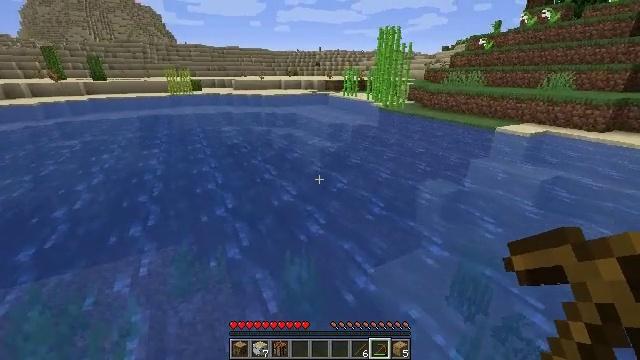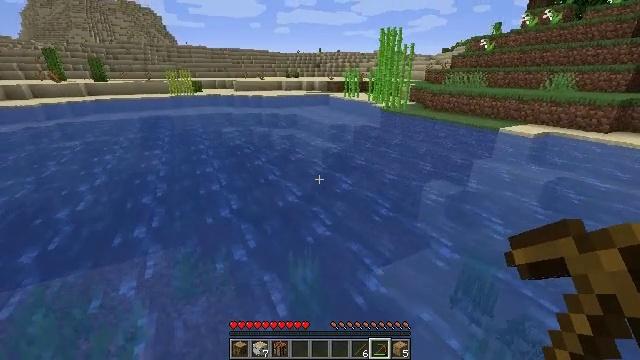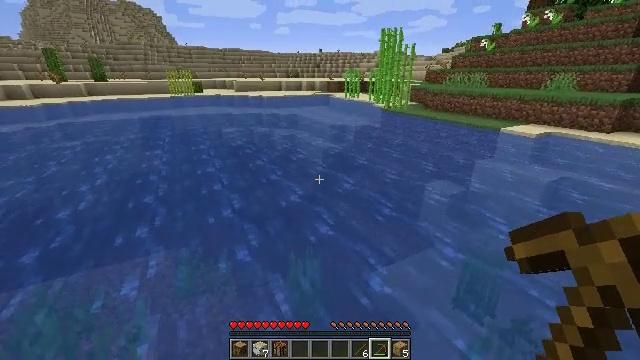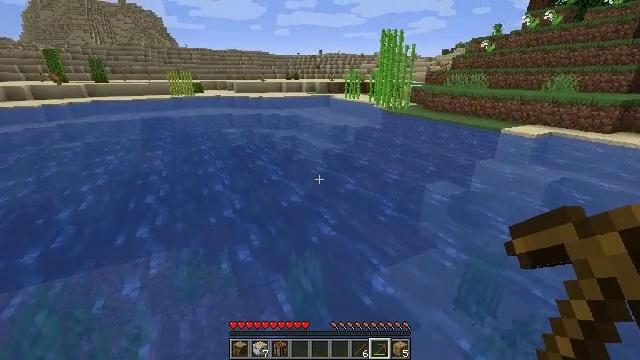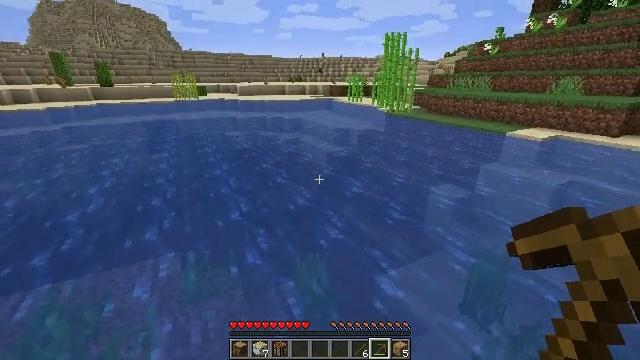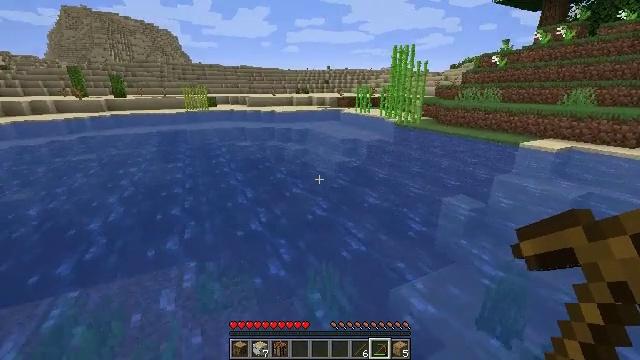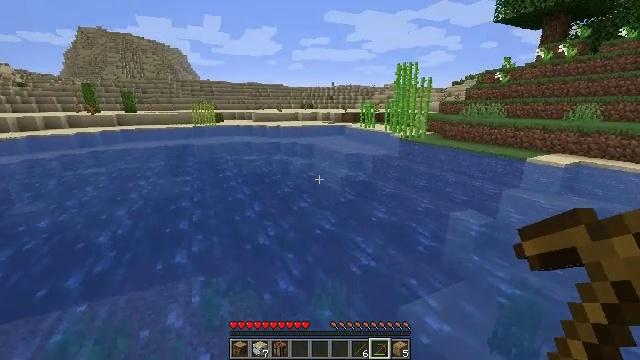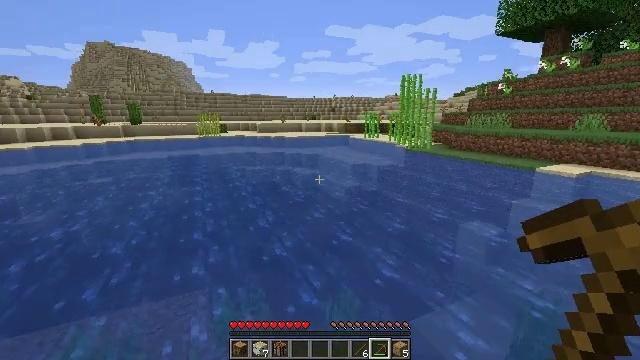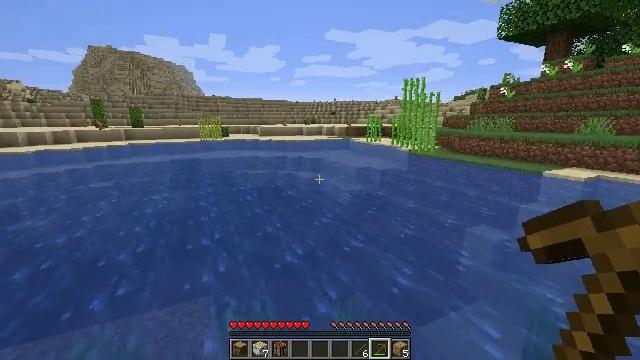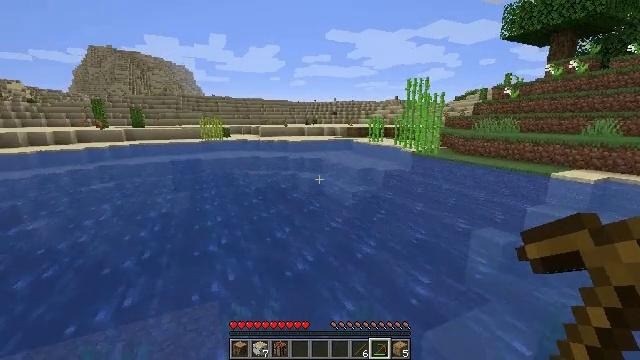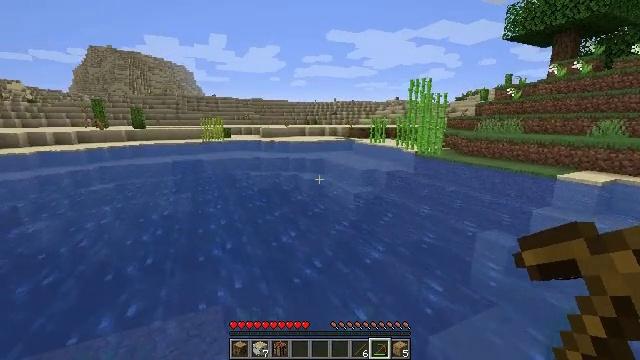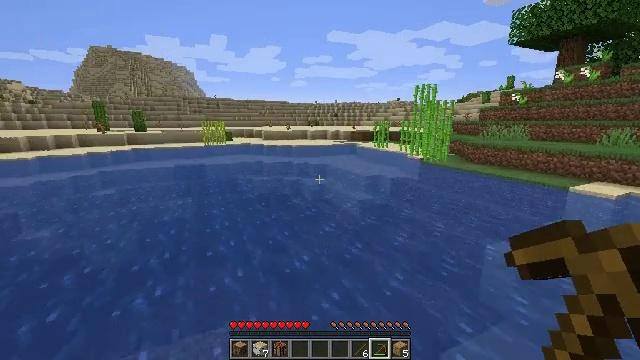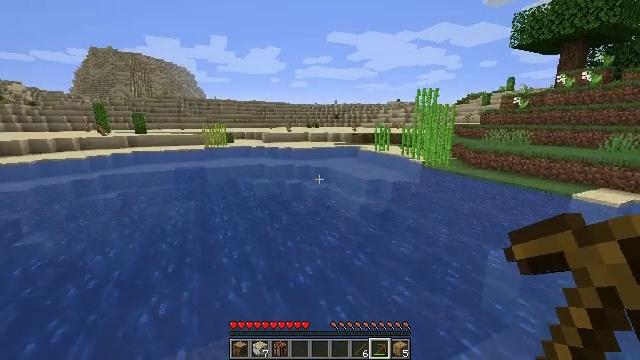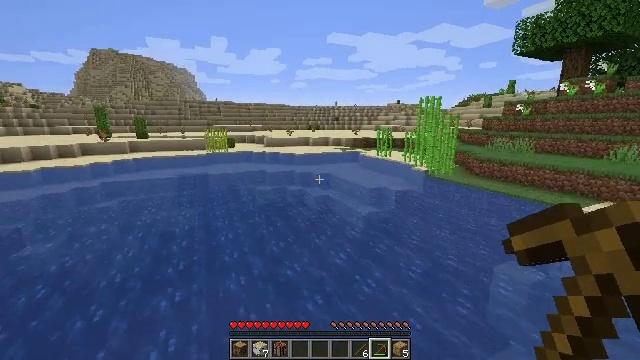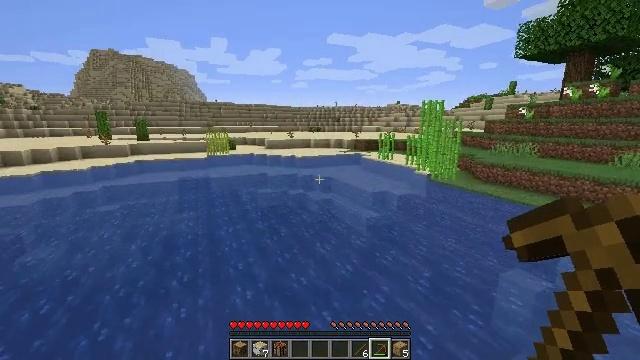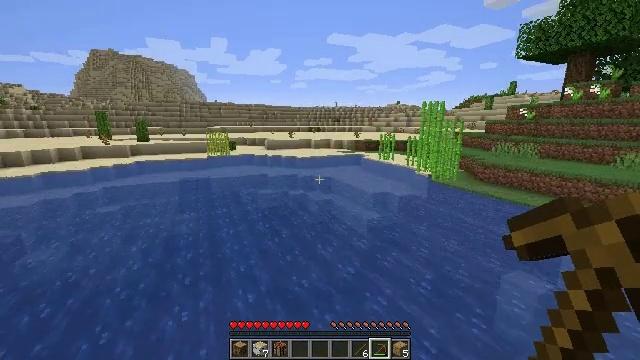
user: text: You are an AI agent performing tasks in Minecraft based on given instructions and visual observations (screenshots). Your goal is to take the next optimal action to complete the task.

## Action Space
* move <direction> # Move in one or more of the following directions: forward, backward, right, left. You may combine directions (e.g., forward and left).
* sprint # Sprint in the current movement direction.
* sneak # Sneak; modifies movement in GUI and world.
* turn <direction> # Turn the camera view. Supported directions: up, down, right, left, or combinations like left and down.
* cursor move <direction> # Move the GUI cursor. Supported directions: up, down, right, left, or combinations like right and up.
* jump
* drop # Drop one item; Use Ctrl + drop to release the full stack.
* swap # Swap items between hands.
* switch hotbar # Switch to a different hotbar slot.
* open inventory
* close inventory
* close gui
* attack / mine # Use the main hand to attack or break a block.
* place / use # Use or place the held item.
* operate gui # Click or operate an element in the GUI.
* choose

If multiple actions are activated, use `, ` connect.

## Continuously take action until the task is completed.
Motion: motion action
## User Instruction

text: Gather sand from the desert.
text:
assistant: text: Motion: no_op
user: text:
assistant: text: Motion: no_op
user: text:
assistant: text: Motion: no_op
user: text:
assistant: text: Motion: move left
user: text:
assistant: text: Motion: move left, turn left and up
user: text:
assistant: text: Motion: move left, turn up
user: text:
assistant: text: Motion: move forward and move left, turn up
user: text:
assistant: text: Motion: move forward and move left
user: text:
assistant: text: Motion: move forward and move left
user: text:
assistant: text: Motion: move forward and move left
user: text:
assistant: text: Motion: move forward and move left, jump
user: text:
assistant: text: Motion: move forward and move left, jump
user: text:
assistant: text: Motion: move forward and move left, jump
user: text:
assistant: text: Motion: move forward and move left, jump
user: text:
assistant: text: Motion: move forward and move left, jump
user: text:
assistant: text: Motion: move forward and move left, jump
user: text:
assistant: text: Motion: move forward and move left, jump
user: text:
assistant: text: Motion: move forward and move left, jump
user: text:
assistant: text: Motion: move forward and move left, jump
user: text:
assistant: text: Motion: move forward
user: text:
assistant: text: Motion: move forward
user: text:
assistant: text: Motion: move forward
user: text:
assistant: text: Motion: move forward
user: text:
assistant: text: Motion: move forward
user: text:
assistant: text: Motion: move forward
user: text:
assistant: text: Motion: move forward
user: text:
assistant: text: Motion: move forward
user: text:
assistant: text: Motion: move forward
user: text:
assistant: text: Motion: move forward
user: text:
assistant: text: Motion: move forward